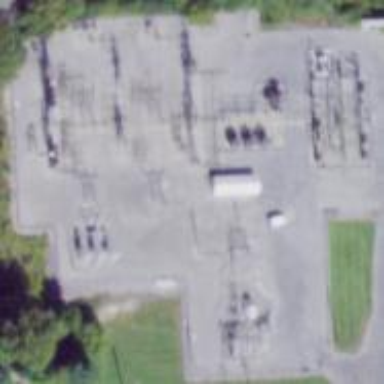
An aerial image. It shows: Outdoor power substation surrounded by fence. The substation operates at the distribution level.